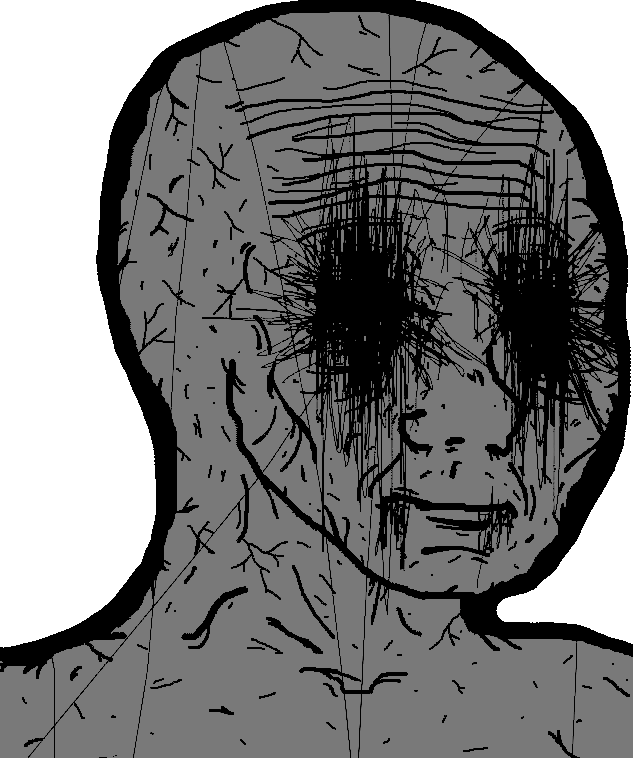
Label: 5_Tired_Wojak